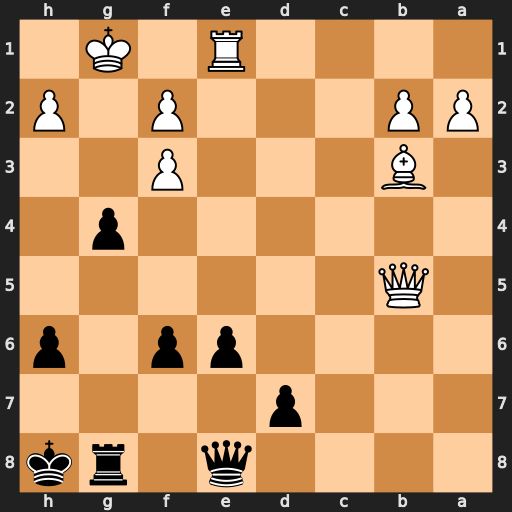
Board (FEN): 4q1rk/3p4/4pp1p/1Q6/6p1/1B3P2/PP3P1P/4R1K1
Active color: b
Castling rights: -
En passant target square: -
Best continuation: gxf3+ Kh1 Qg6 Qf1 Qh5 Re3 Rg2 Qxg2 fxg2+